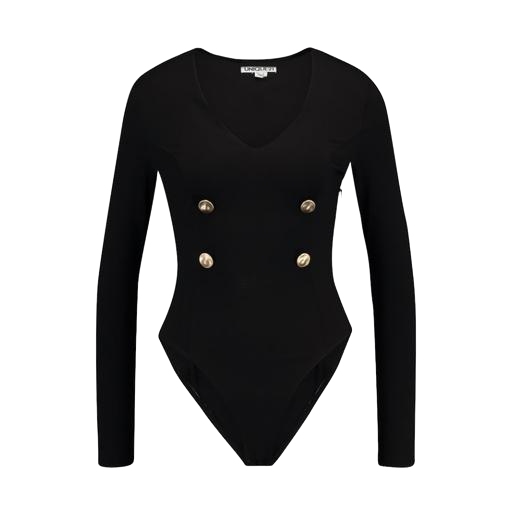
black plunge bodysuit, black mira cape-effect bodysuit, black long sleeve double-breasted jacket, white background